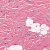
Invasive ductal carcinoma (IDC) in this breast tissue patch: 0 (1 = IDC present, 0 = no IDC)